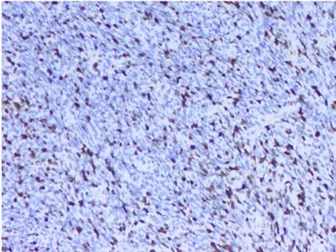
Histopathology examination and FISH of the patient. (D) Immunohistochemistry positive to Ki-67 (H&E x 100).
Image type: pathology (immunostaining)